Field crop: tomato
Growth stage: 1
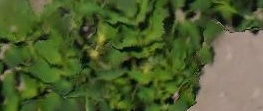
Species: tomato